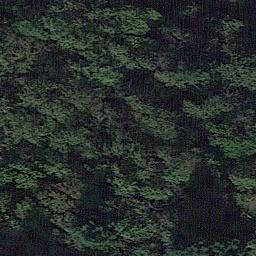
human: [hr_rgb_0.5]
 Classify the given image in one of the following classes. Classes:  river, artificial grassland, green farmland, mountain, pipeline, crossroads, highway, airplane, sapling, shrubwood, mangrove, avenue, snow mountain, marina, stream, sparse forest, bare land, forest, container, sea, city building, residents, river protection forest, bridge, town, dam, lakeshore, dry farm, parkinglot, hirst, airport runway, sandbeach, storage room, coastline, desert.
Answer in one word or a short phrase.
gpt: forest